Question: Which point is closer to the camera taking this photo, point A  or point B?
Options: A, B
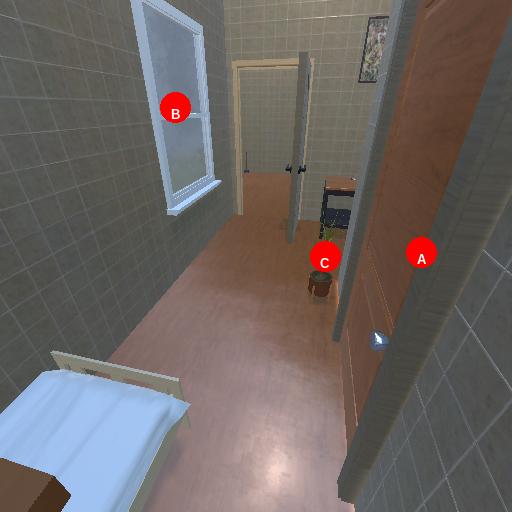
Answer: A